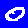
Digit: 0